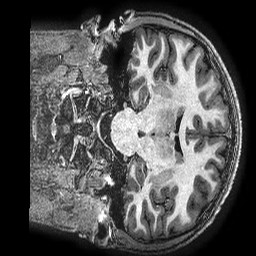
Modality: T1w
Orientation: coronal
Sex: male
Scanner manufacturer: ge
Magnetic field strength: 3 T
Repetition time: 0.007644 s
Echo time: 0.003468 s